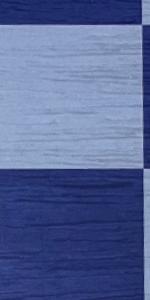
Label: Empty